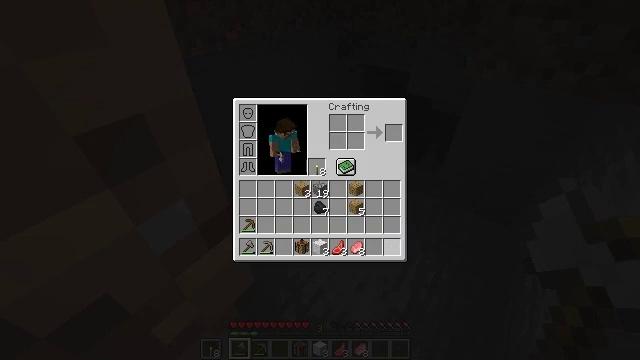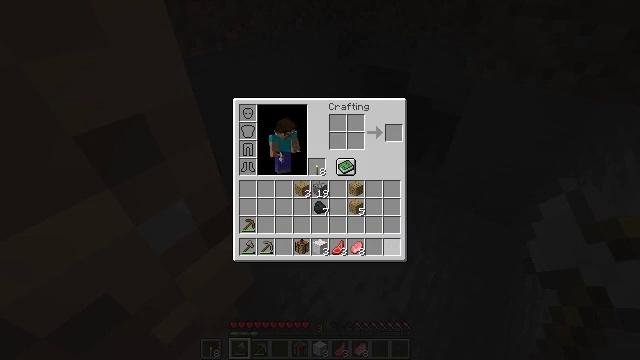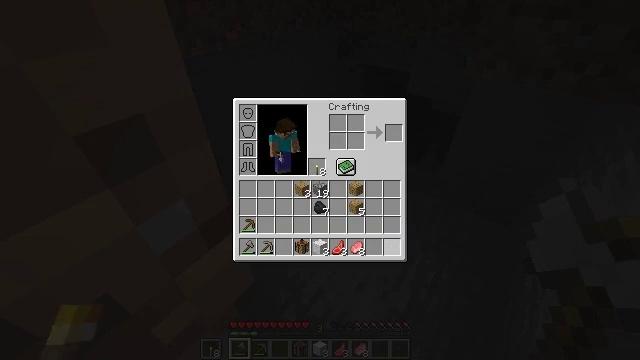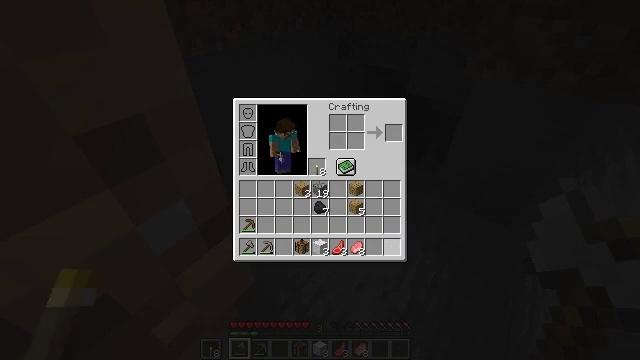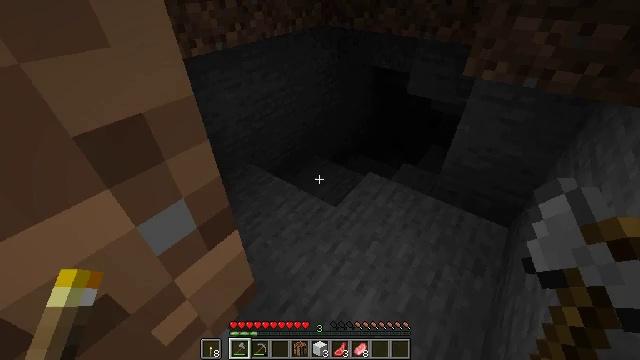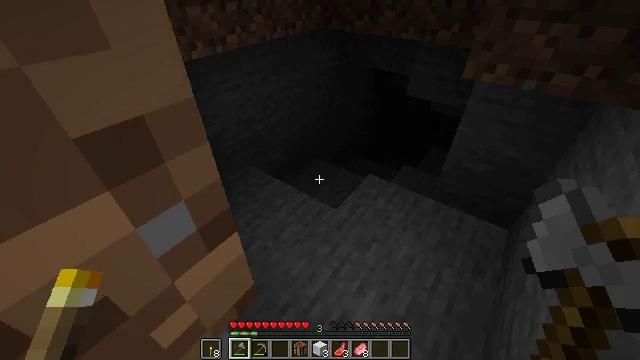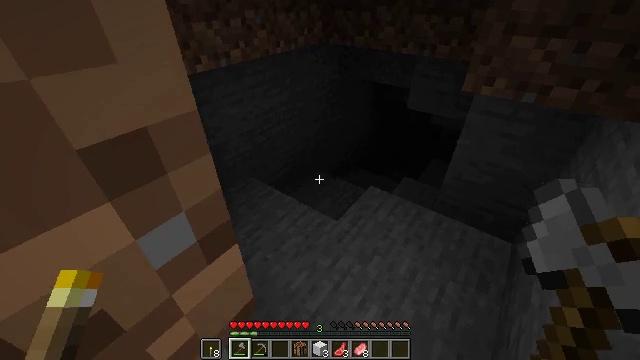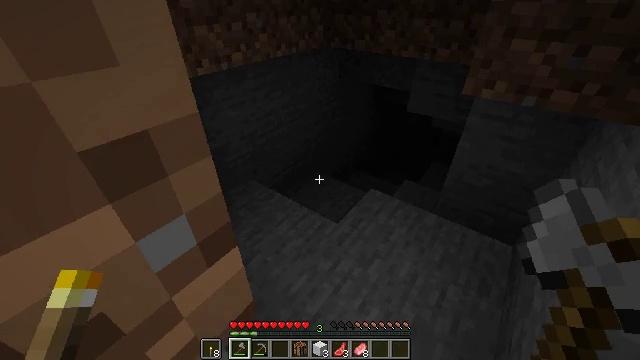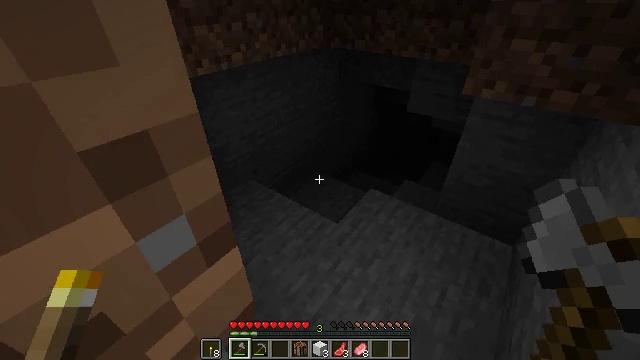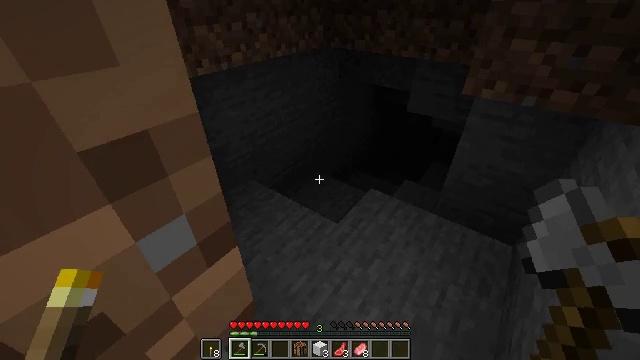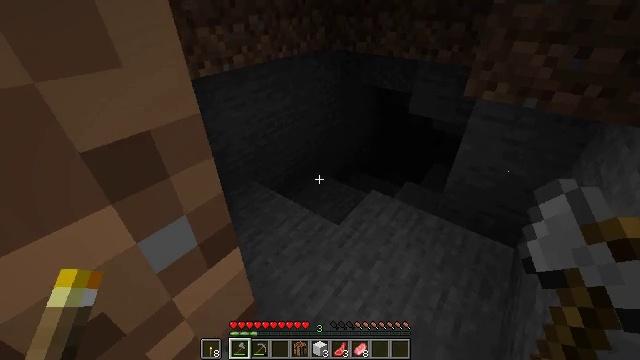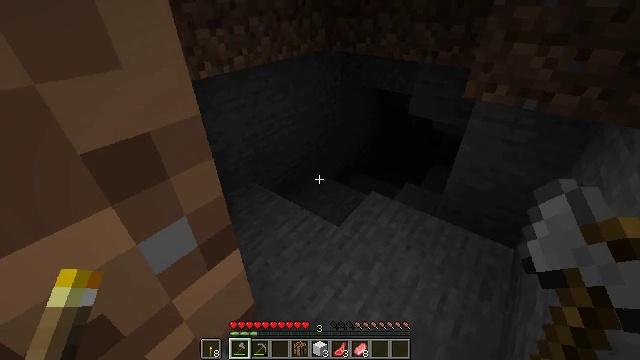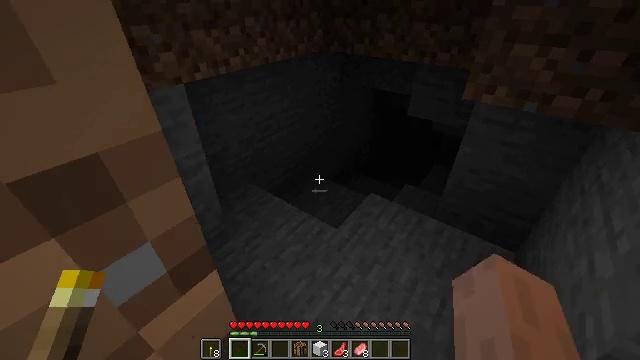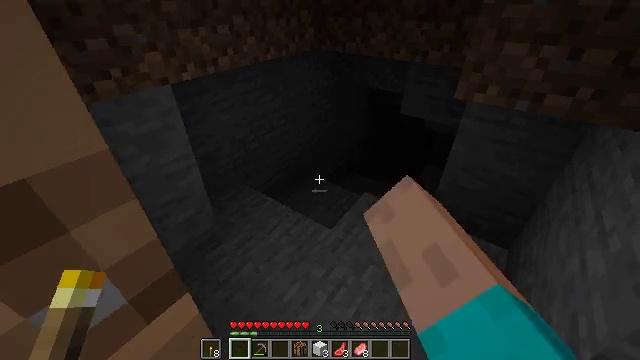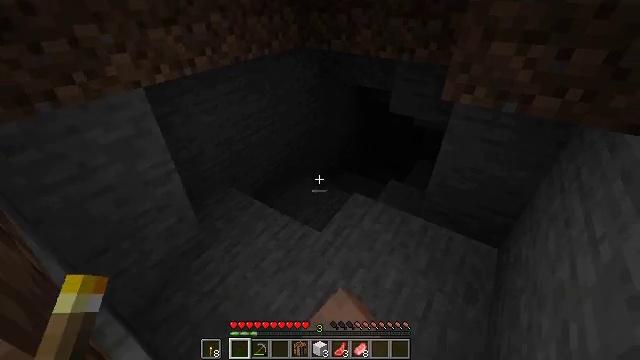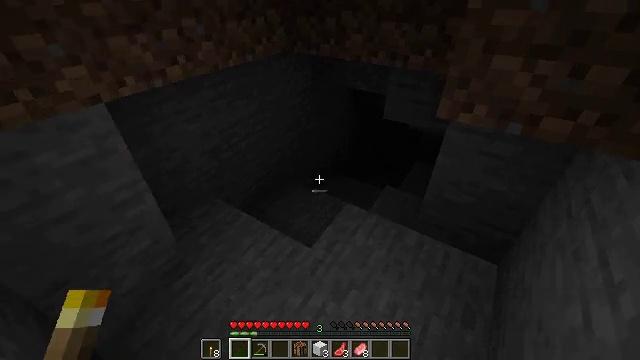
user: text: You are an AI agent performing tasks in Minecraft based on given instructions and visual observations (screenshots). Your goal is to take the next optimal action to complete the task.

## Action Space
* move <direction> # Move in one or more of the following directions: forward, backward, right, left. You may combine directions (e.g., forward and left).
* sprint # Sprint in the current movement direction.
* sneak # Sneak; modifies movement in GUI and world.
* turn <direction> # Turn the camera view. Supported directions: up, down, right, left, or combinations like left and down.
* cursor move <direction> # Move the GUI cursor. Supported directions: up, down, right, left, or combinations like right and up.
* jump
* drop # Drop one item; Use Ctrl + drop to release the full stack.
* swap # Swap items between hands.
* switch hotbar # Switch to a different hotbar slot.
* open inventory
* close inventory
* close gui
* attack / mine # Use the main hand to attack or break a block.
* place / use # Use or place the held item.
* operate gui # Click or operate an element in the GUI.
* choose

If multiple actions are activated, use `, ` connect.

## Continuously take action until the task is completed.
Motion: motion action
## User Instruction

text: Drop a stone axe.
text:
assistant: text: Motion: no_op
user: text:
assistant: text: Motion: no_op
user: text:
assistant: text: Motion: no_op
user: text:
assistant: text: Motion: no_op
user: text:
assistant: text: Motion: close gui
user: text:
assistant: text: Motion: turn up
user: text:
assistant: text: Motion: no_op
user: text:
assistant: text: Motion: no_op
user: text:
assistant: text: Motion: no_op
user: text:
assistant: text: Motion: no_op
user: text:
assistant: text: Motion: no_op
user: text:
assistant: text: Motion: move forward, drop
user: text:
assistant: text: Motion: move forward, turn right, drop
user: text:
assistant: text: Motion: move forward, turn right
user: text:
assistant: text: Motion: move forward
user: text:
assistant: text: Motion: move forward
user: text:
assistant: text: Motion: move forward
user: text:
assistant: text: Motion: no_op